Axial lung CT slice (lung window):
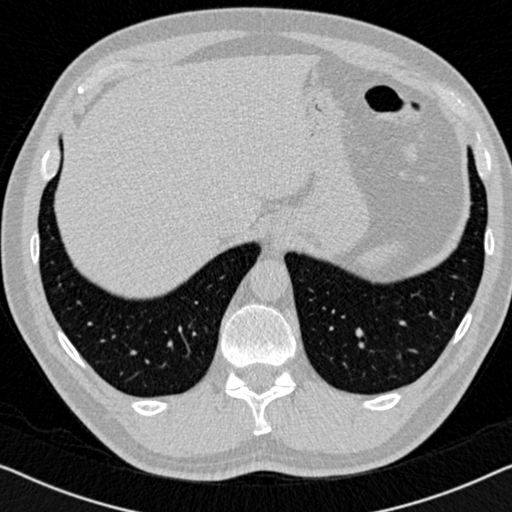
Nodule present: no